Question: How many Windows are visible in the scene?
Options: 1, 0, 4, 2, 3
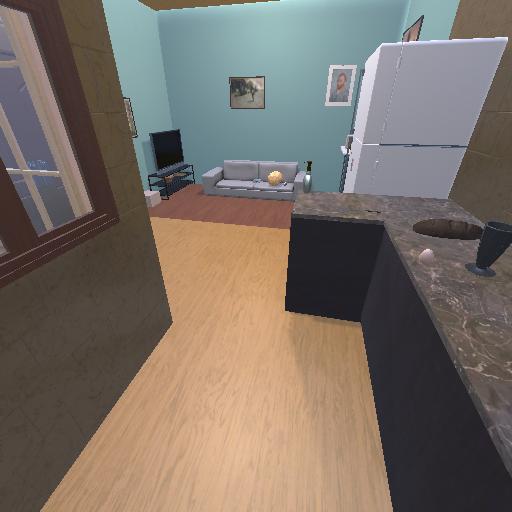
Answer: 1